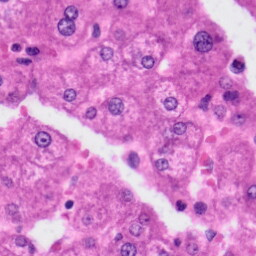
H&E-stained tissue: Liver